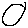
Label: circle